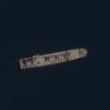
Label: civil